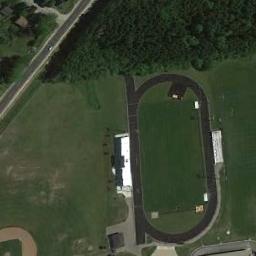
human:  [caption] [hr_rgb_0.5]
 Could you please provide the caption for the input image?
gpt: The ground track field is on a lawn and a forest is next to the ground track field .

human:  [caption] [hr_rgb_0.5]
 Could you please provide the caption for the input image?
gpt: Several cars were parked near the track .

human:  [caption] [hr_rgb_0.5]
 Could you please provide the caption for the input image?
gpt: The ground track field is surrounded by grass .

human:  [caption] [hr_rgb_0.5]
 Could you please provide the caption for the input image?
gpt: Track and field are built on the lawn, Next to the forest and the road .

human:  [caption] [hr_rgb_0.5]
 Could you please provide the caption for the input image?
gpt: There are many trees beside the ground track field with a black track .